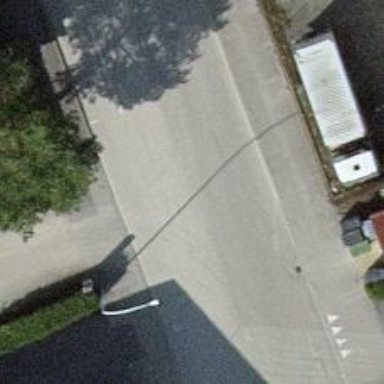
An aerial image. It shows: Asphalt driveway with sidewalk. The road is service road.